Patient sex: M
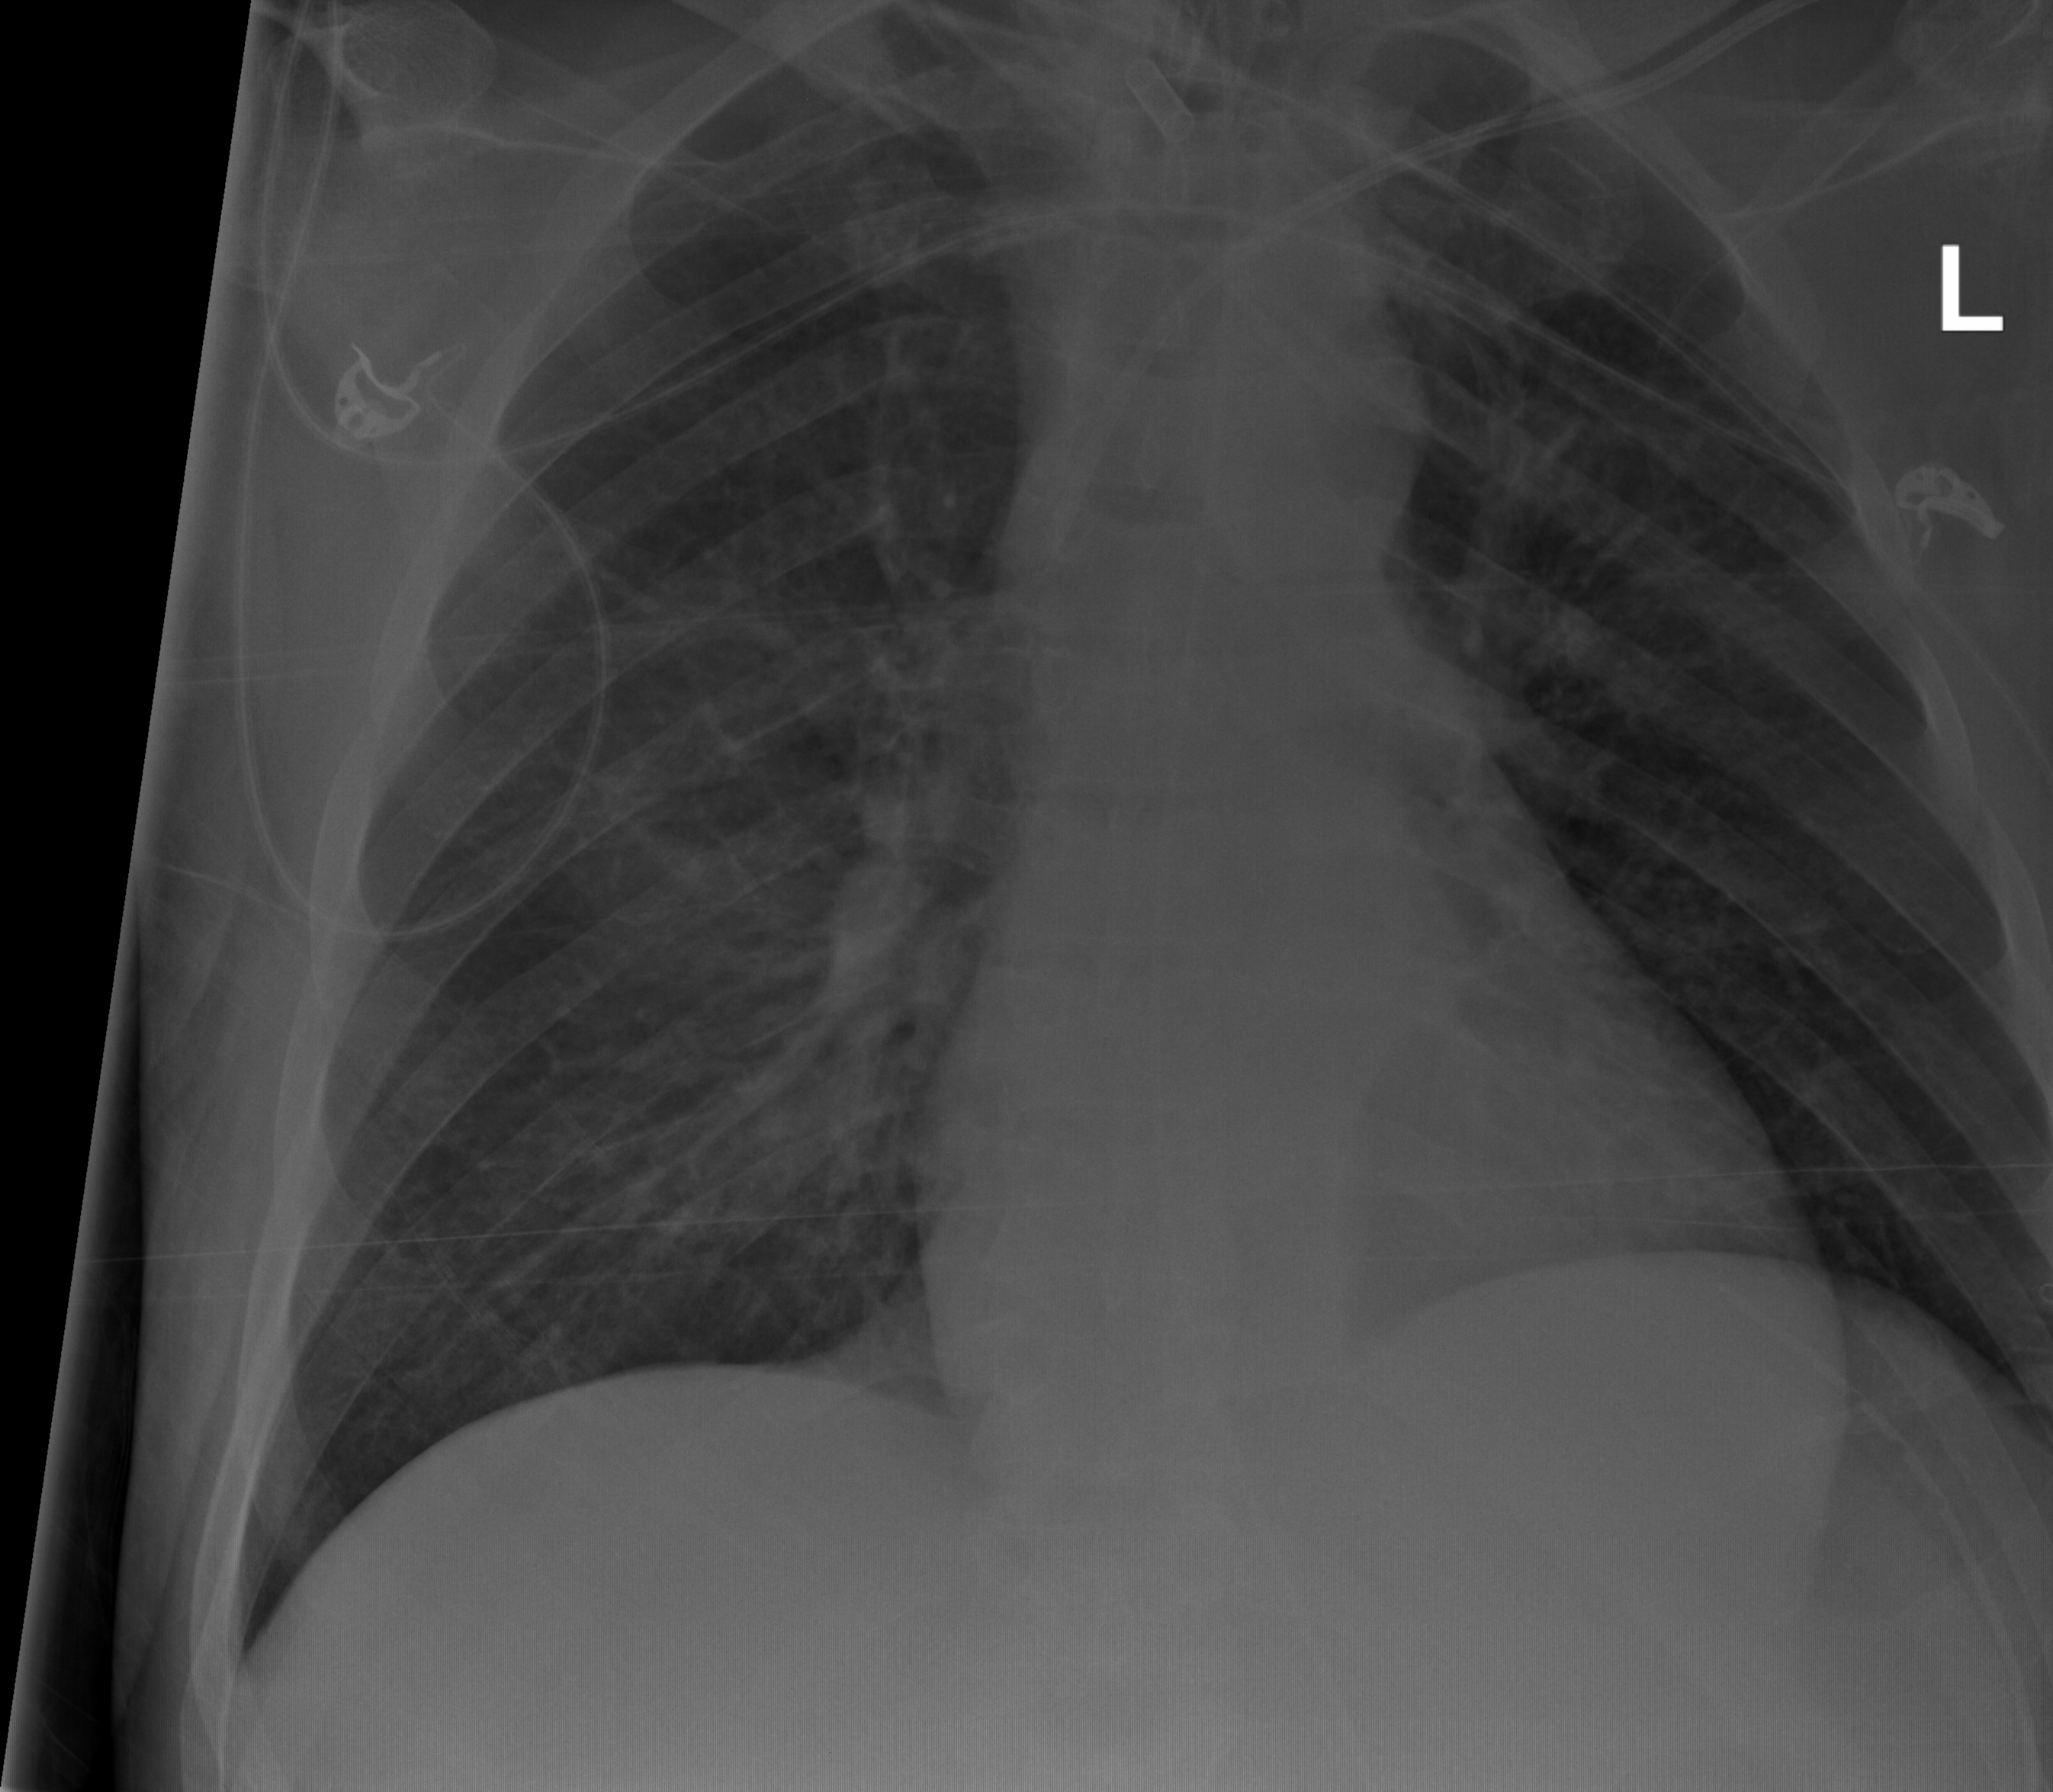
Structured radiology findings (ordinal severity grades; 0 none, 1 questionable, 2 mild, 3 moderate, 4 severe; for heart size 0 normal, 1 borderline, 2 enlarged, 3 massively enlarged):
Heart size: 0
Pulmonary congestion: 0
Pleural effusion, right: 0
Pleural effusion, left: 0
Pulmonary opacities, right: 1
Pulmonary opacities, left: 0
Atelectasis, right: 2
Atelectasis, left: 0